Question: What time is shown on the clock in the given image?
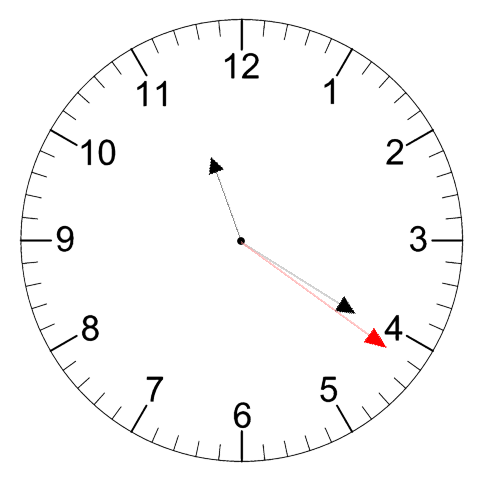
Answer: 11:20:21